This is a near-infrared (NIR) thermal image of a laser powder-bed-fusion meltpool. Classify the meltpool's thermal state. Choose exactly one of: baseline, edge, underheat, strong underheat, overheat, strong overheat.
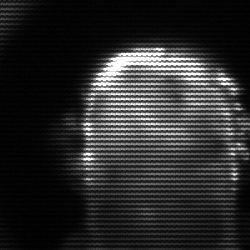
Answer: baseline